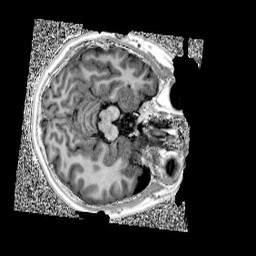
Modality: UNIT1
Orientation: axial
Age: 11
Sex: female
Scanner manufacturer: siemens
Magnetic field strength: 3 T
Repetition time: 4 s
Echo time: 0.00299 s